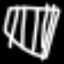
Label: diamond